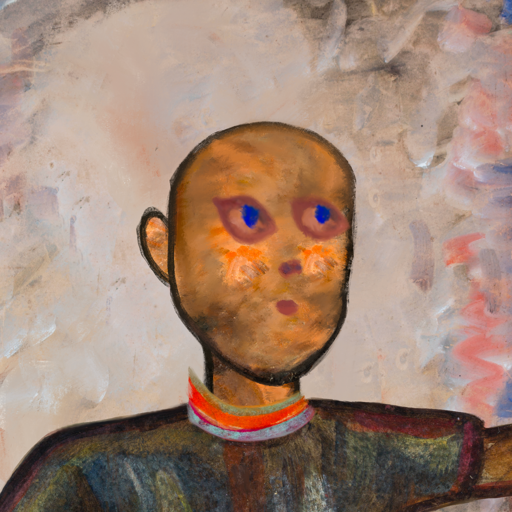
Background: Roy_Bahadur, Head And Neck Side: Gypsy_Queen, Face Side: Mother_And_Son_Mother, Bust: Mosgoul, Hair Side: Blank, Head Accessory: Blank, Second Necklace: Blank, Necklace: Sisters, Baby: Blank